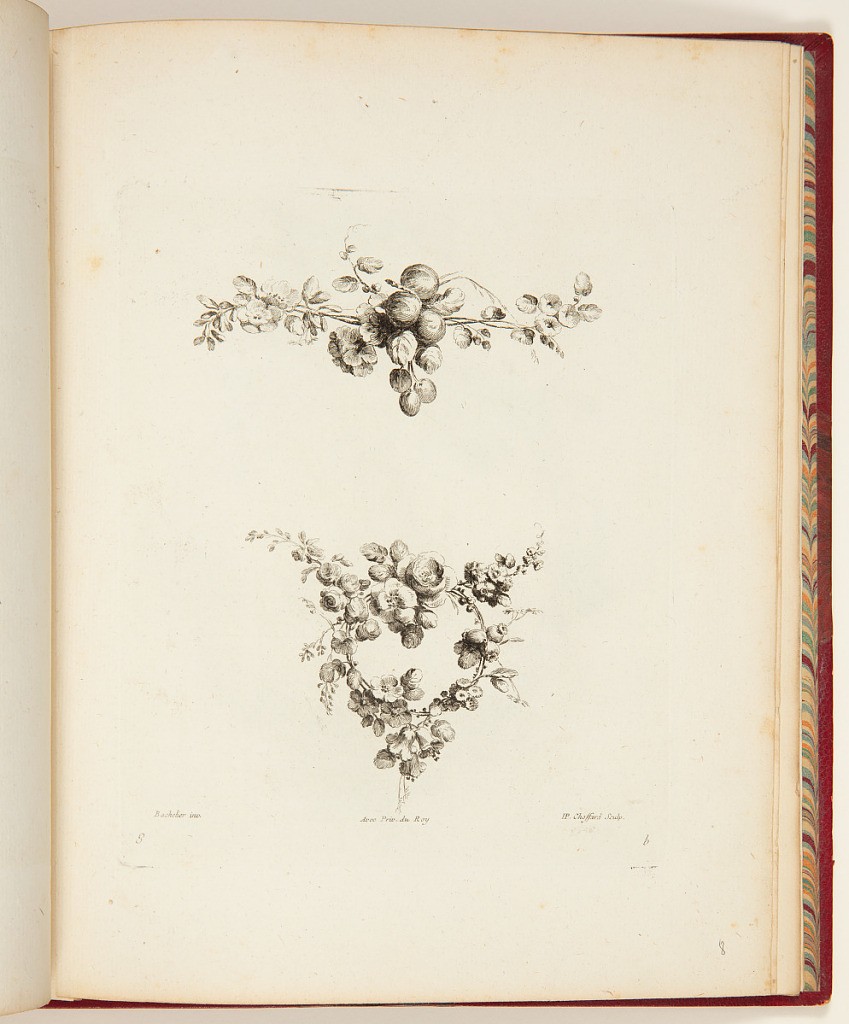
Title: Two Tailpieces or Fleurons
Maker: Jean-Jacques Bachelier, French, 1724 - 1806
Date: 1762
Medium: Etching and engraving on laid paper
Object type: Print
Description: Second plate from the second series of tailpieces and fleurons originally designed for the 1755-1759 four-volume edition of the Fables de La Fontaine. Two fleurons or tailpieces, one above the other, made of flowers, leaves and branches. The plate is numbered and signed.